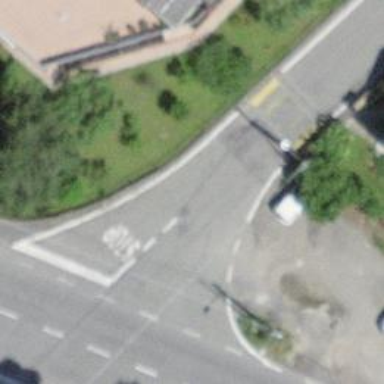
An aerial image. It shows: Bump for traffic calming.